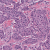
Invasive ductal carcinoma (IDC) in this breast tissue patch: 1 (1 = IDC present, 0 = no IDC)